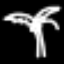
Label: palm tree